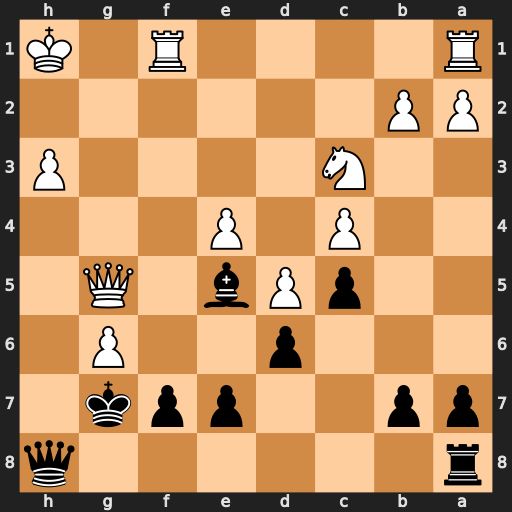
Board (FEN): r6q/pp2ppk1/3p2P1/2pPb1Q1/2P1P3/2N4P/PP6/R4R1K
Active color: b
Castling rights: -
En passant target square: -
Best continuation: Qxh3+ Kg1 Qh2#